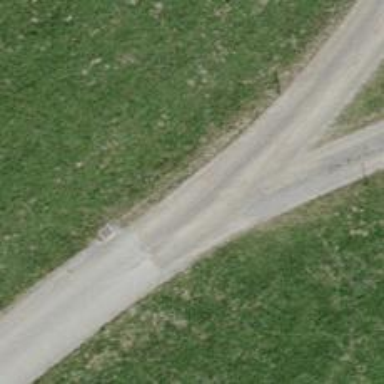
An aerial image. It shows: Track with grade2 pebblestone surface.